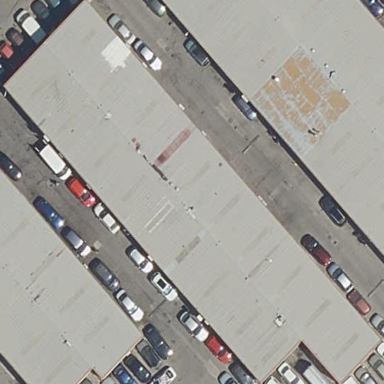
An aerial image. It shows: Industrial building.